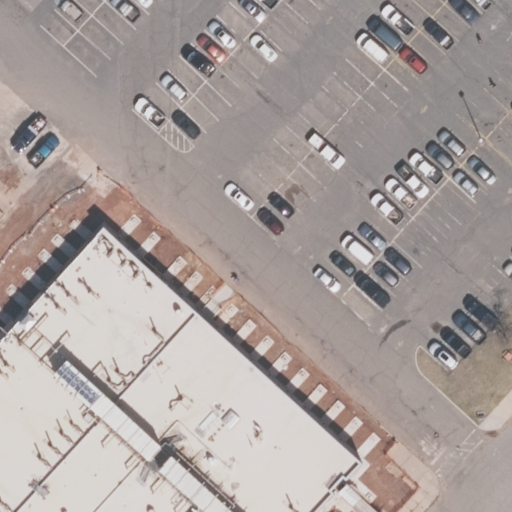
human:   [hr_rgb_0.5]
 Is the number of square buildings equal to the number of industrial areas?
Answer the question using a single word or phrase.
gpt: no

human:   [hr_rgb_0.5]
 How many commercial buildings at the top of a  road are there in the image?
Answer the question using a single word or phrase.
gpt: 0

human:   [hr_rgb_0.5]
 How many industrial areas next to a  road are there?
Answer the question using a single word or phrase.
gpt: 1

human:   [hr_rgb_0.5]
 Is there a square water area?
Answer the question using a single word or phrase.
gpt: no

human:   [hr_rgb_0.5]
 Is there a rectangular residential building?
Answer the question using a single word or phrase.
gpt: no

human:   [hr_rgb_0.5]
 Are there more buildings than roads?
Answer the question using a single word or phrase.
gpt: no

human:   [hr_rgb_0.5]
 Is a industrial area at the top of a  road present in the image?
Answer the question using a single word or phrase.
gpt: no

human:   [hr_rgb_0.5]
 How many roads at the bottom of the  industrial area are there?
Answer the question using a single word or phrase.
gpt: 0

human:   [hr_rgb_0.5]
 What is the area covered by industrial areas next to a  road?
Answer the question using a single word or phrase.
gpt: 10583m2

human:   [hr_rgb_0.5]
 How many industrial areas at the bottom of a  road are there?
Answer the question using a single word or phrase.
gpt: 1

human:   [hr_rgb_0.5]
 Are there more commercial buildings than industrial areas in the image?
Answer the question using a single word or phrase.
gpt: no

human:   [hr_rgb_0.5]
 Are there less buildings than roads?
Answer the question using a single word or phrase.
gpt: yes

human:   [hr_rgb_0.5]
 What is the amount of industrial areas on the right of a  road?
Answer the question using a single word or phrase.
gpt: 1

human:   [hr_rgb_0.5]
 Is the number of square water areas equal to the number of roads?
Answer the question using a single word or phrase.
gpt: no

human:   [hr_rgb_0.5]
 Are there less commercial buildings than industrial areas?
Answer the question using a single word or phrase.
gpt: yes

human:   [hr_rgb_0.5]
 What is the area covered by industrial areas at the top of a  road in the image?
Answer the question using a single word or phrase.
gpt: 0m2

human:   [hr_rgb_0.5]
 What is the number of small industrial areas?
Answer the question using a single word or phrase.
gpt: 0

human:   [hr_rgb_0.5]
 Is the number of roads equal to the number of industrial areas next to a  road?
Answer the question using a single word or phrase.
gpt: no

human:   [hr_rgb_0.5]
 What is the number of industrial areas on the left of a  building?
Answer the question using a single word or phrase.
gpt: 0

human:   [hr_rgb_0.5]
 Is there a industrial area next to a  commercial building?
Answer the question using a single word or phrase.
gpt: no

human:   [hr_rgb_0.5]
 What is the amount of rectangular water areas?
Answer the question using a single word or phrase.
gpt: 0

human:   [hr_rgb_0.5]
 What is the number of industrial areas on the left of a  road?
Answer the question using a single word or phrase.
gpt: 0

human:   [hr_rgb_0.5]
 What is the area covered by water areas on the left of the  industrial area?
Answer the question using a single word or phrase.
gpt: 0m2

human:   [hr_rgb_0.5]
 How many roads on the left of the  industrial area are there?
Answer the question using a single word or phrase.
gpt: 6

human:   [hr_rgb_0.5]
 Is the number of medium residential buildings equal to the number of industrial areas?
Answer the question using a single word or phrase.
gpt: no

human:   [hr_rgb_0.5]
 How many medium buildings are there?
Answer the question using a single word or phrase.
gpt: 0

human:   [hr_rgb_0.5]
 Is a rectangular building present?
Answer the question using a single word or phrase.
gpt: no

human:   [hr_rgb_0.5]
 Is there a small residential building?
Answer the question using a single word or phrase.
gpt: no

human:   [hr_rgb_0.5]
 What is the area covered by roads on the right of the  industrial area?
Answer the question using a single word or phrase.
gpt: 0m2

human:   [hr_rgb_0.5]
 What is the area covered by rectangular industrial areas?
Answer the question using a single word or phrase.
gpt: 10583m2

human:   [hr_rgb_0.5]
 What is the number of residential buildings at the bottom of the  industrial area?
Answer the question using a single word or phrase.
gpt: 0

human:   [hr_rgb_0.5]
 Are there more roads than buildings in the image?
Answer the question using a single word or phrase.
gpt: yes

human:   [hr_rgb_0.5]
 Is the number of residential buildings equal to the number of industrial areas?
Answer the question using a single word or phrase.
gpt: no

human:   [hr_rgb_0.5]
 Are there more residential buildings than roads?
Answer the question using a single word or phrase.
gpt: no

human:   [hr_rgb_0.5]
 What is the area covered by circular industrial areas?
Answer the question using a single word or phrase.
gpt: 0m2

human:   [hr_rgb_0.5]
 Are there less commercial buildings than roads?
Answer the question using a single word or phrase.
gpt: yes